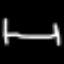
Label: bed